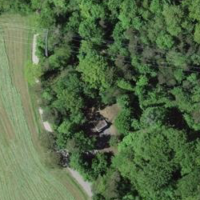
EUNIS habitat code: 41
Species observed at this site:
Melittis melissophyllum